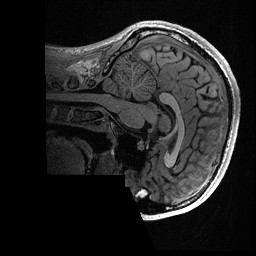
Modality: T1w
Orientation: sagittal
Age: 21
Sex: male
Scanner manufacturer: ge
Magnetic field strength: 3 T
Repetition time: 0.006952 s
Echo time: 0.00292 s